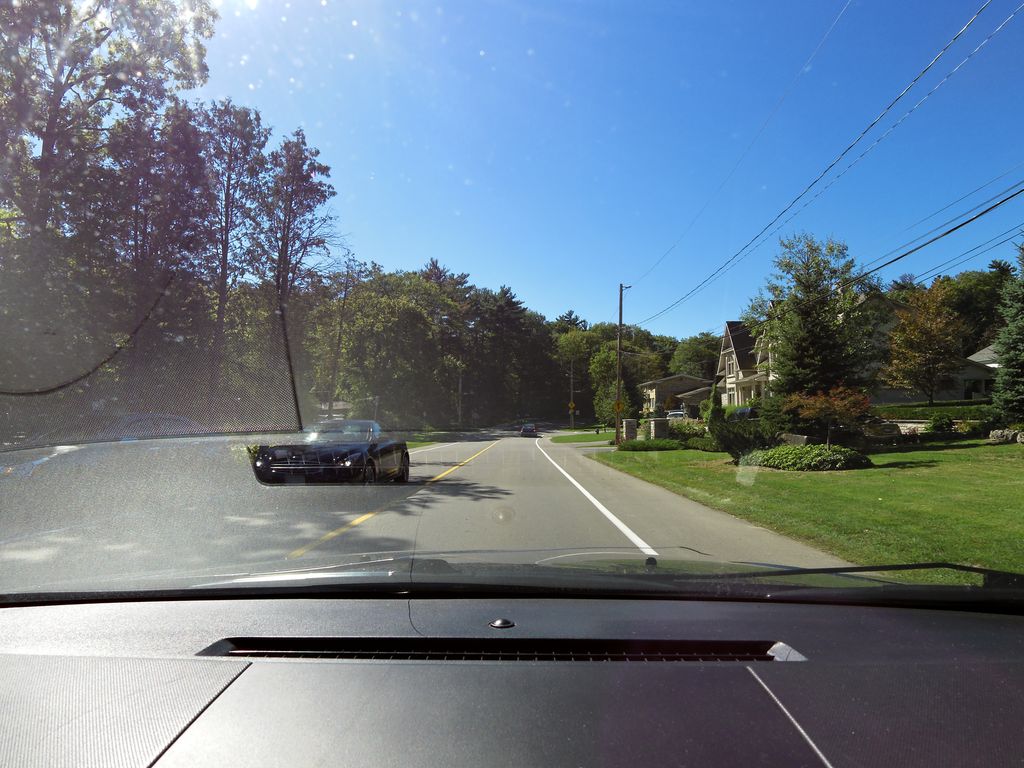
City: hamilton